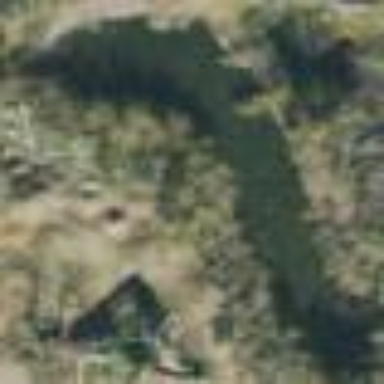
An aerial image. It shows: Serene pond surrounded by nature.